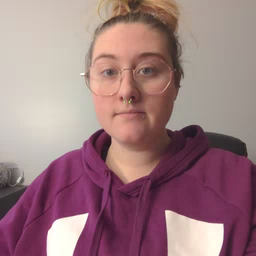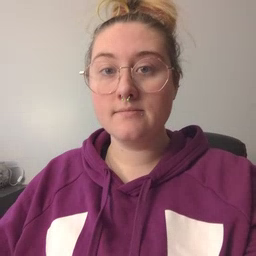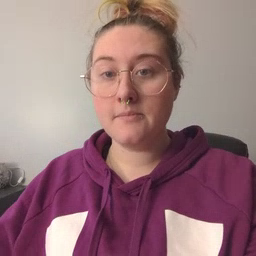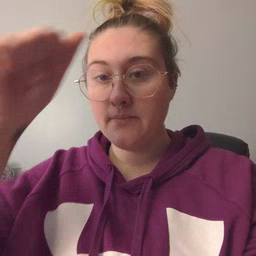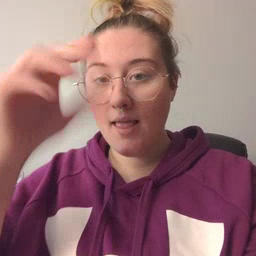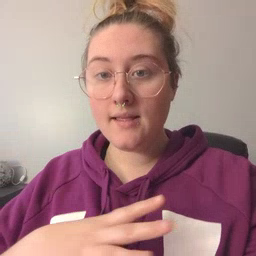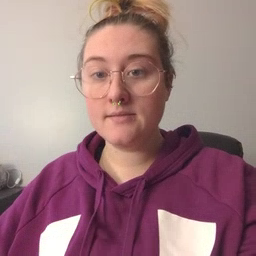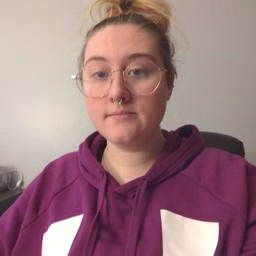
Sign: man